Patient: sex M, age 74
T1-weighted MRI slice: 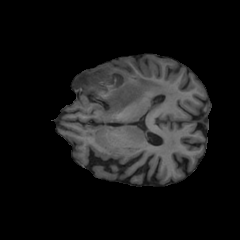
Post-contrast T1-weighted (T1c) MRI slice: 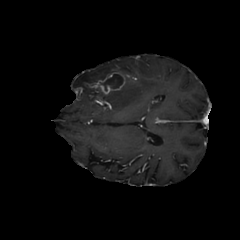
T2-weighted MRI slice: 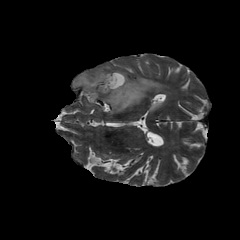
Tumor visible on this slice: yes
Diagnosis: Glioblastoma, IDH-wildtype
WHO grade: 4